Question: I already know 'WorkItem.Validate' method can get an 'ArrayList' of fields in this work item that are not valid(<URL>.
But they do seem to contain only invalid fields and thus names, but not contain any error messages, i.e. why they're invalid, which is useful for situation of submitting workitem without using the built in TFS controls.
How to get error tip like "new bug 1: TF200012: field 'Title' cannot be empty."?
For better understanding, please see the picture.
I am using VS2010 SP1 Chinese language, and the error discription is translated as above.
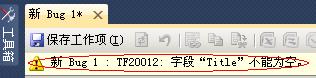
Answer: Visual Studio is just another client that wraps TFS error messages. You can't capture the TF* errors but you can get the <URL> and print you own message.
'''
var invalidFields = workItem.Validate();
if (invalidFields.Count > 0)
{
foreach (Field field in invalidFields)
{
string errorMessage = string.Empty;
if (field.Status == FieldStatus.InvalidEmpty)
{
errorMessage = string.Format("{0} {1} {2}: TF20012: field "{3}" cannot be empty."
, field.WorkItem.State
, field.WorkItem.Type.Name
, field.WorkItem.TemporaryId
, field.Name);
}
//... more handling here
Console.WriteLine(errorMessage);
}
}
else // Validation passed
{
workItem.Save();
}
'''